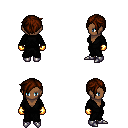
a pixel art fantasy rpg character, female body template, human, dark skin, gray robe, red pants, brown pixie cut hairstyle, gold gloves, metal boots, four views (front, back, left, right), 2x2 character sprite sheet, small pixel art, hard edges, no anti-aliasing